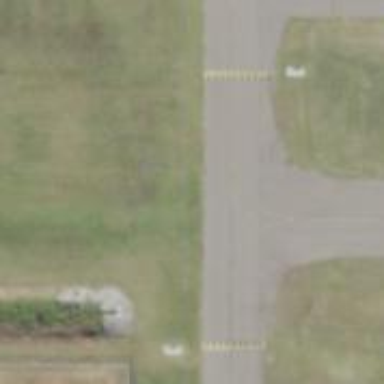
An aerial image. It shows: View of taxiway at the airport.